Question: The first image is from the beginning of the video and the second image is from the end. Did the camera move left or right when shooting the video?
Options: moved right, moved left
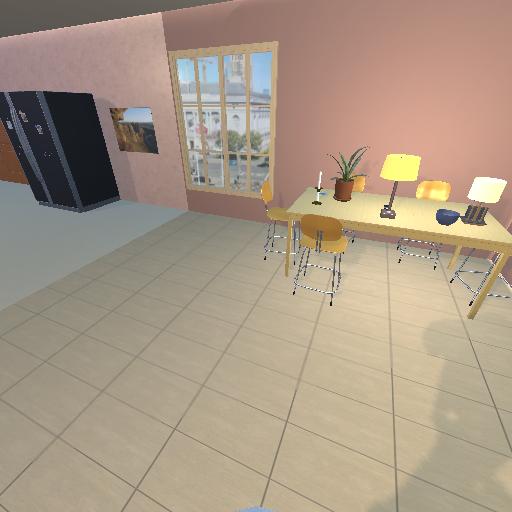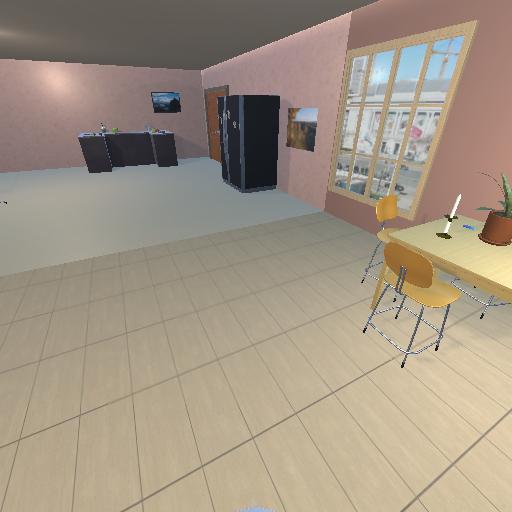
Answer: moved right